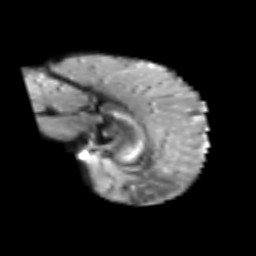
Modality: T2w
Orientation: sagittal
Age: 67
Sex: female
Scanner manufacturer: siemens
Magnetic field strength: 3 T
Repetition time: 5.6 s
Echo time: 0.082 s